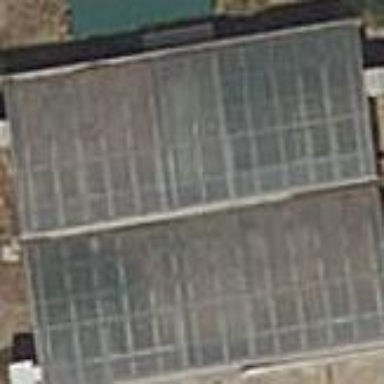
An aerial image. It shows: Greenhouse.